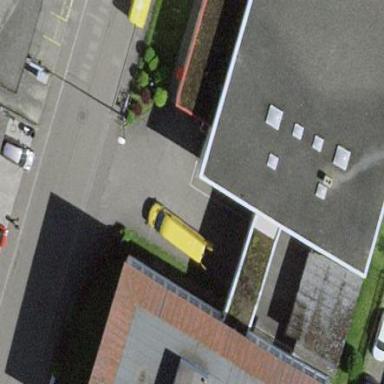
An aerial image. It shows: Building.